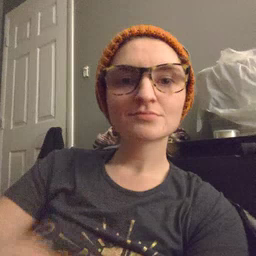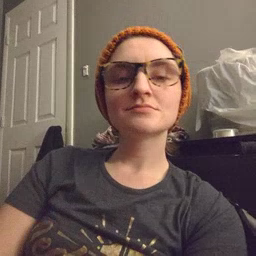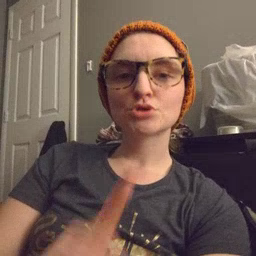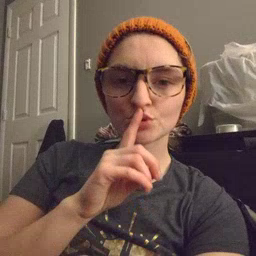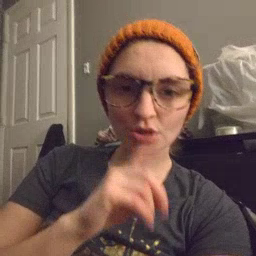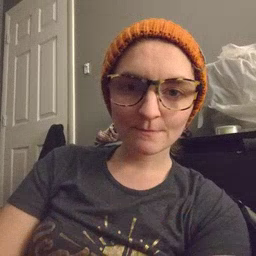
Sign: shhh